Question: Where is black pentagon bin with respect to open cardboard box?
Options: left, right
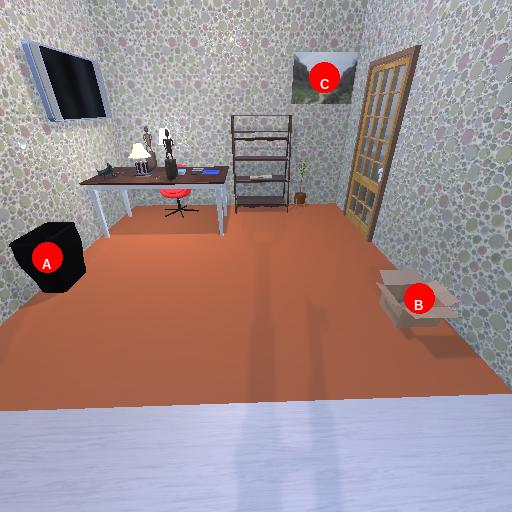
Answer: left